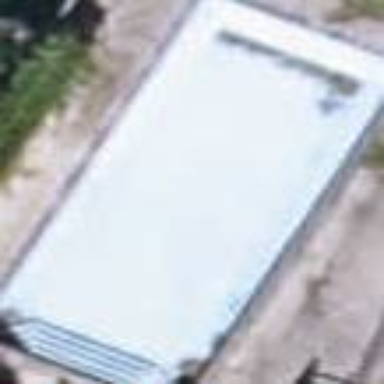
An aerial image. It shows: Swimming pool located in leisure land.